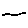
Label: line